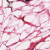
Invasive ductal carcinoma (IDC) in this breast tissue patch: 0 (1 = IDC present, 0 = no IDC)